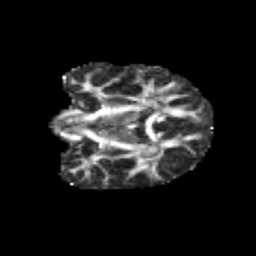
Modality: FA
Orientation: coronal
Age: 11
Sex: female
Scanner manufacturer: siemens
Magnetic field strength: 3 T
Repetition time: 3.8 s
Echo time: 0.07 s